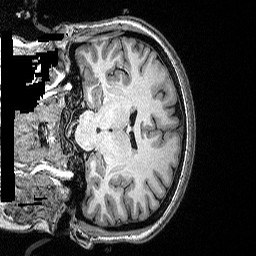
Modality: T1w
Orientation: coronal
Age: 30
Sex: female
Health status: ill
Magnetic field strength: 3 T
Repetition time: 2.53 s
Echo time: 0.00331 s